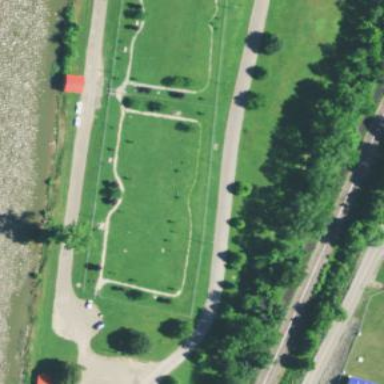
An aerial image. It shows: Dog park for leisure land.